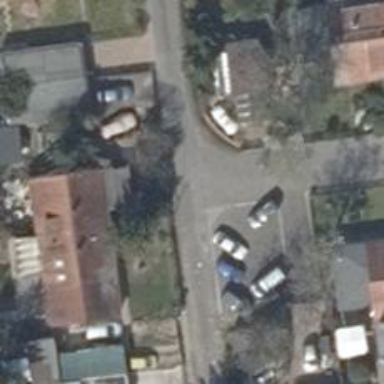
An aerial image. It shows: Asphalt road designated for service vehicles.